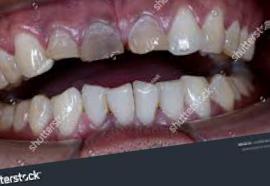
Condition: Tooth Discoloration